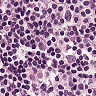
Metastatic tissue present: no